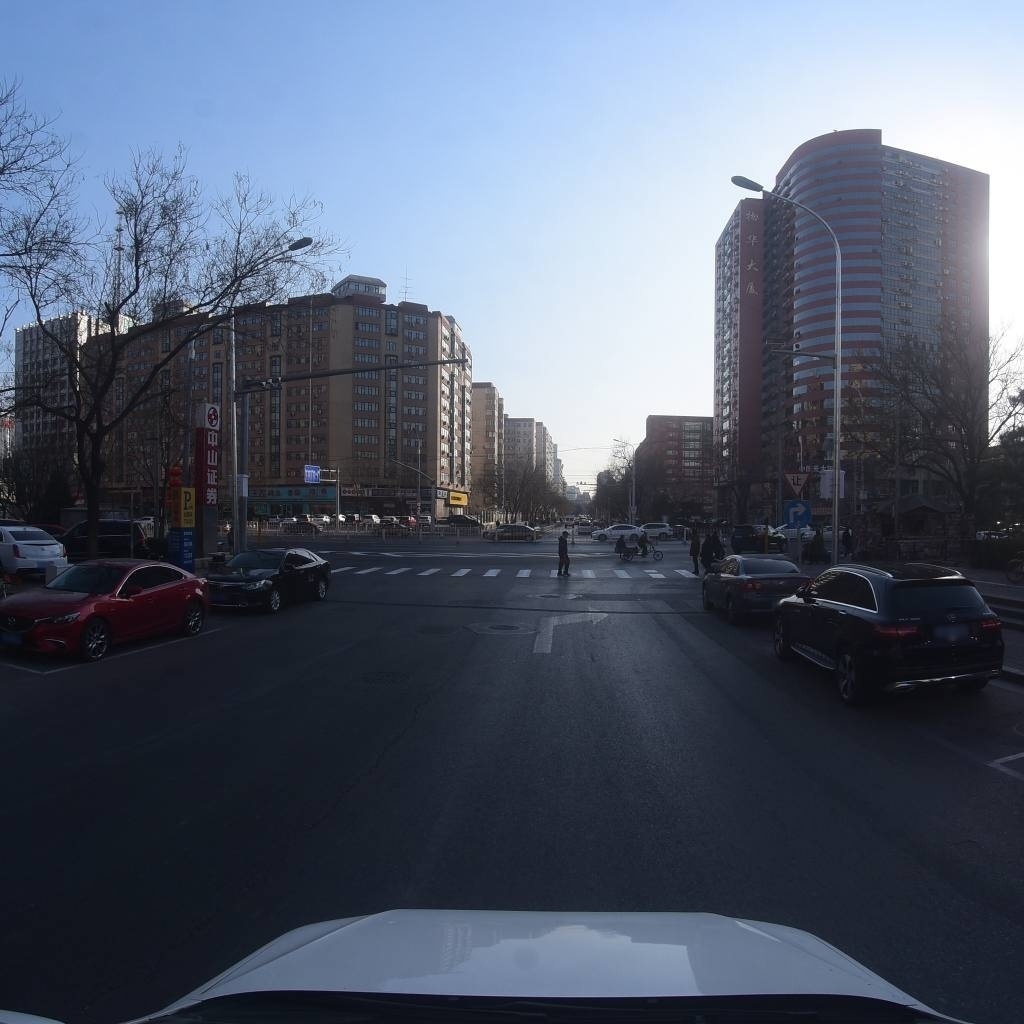
Region: Xicheng
Road damage annotations: longitudinal crack, manhole cover, manhole cover, manhole cover